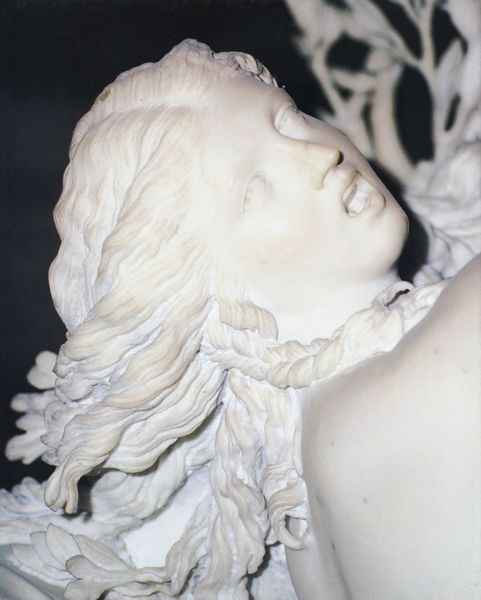
Titel: Raub der Proserpina
Künstler: Giovanni Lorenzo Bernini
Institution: Rom, Villa Borghese
Schlagwörter: kopf, frau, marmor, mund, nase, augen, stein, kirche, haare, lange haare, pflanzen, lippen, locken, schulter, skulptur, statue, wellen, zopf, detail, büste, stuck, foto, porzellan, jungfrau, zähne, schrei, alabaster, offener mund, kpf